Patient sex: F
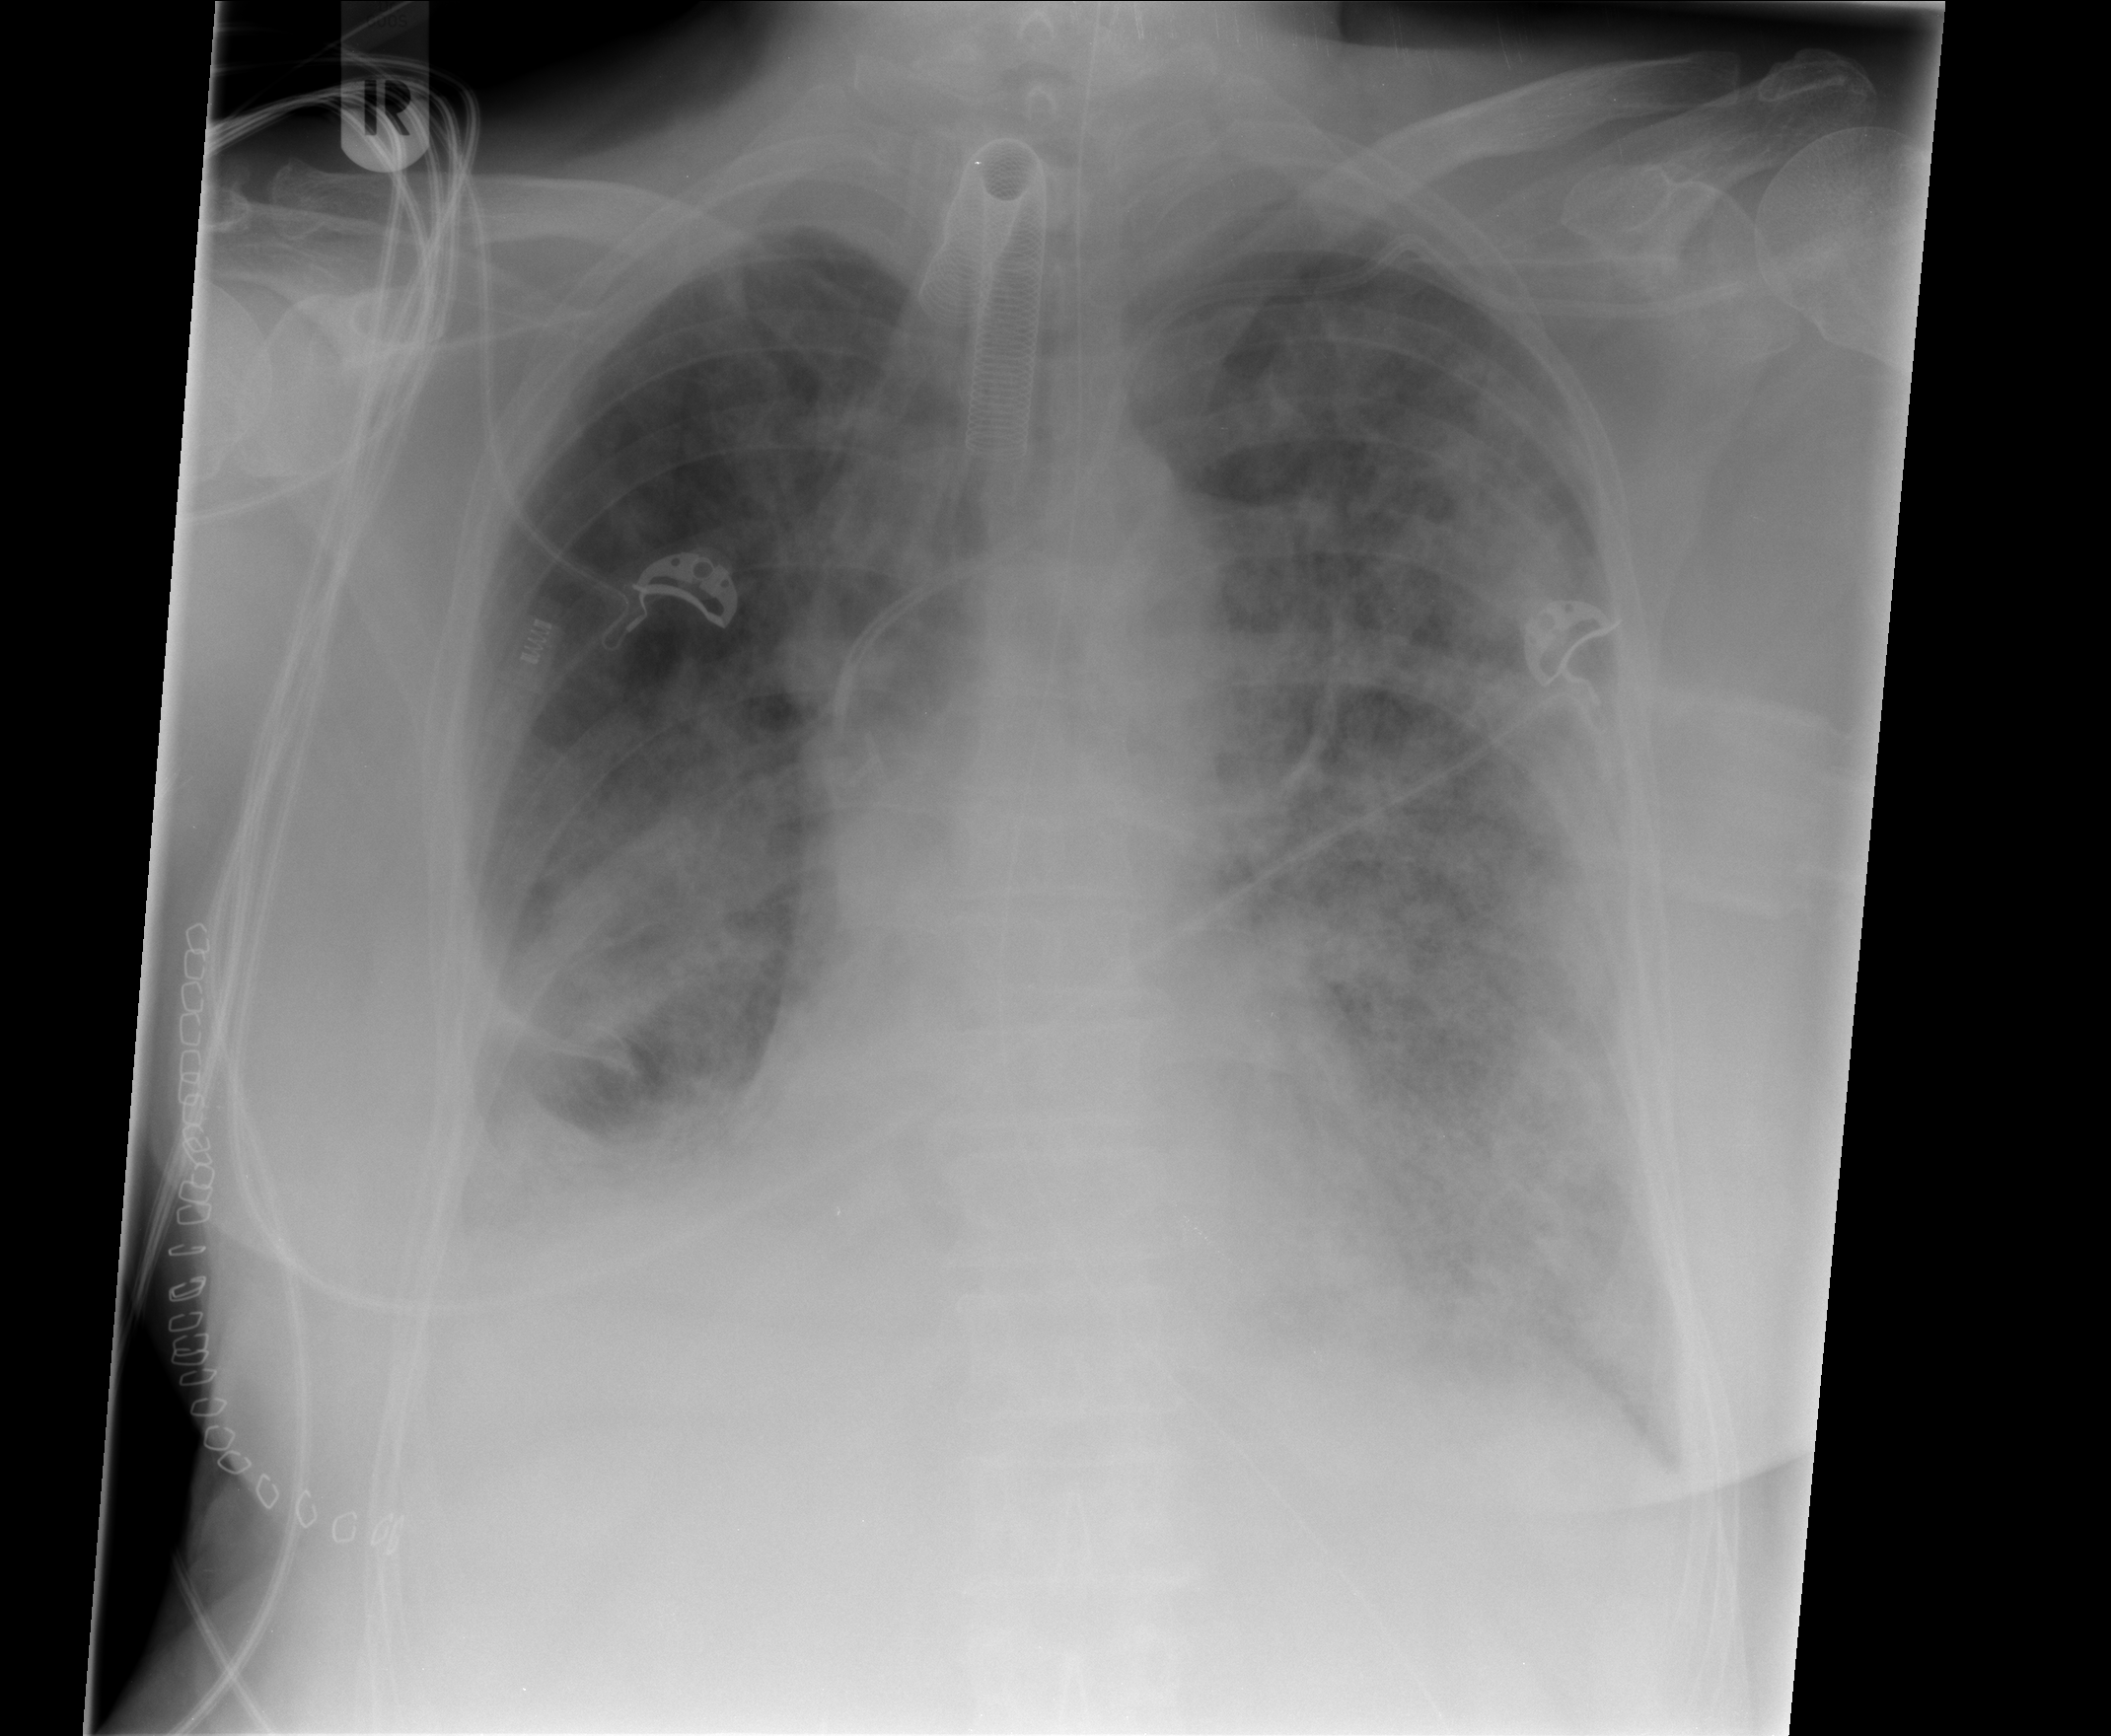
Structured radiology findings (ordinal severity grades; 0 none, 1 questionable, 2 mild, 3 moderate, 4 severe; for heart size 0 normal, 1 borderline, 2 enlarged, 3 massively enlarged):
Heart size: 0
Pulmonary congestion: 2
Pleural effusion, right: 2
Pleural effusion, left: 2
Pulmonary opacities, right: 3
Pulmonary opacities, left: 4
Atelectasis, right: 2
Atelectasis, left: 3